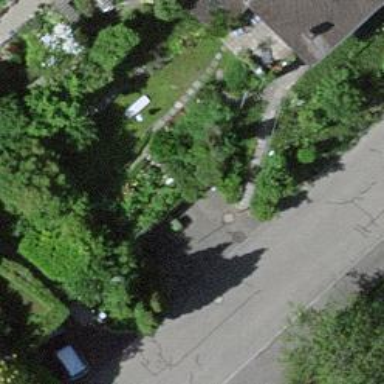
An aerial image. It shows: Garage.